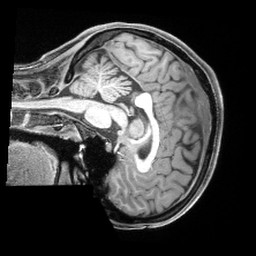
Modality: T1w
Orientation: sagittal
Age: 30
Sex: female
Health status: healthy
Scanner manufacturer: siemens
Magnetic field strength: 3 T
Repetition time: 2.4 s
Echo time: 0.00194 s